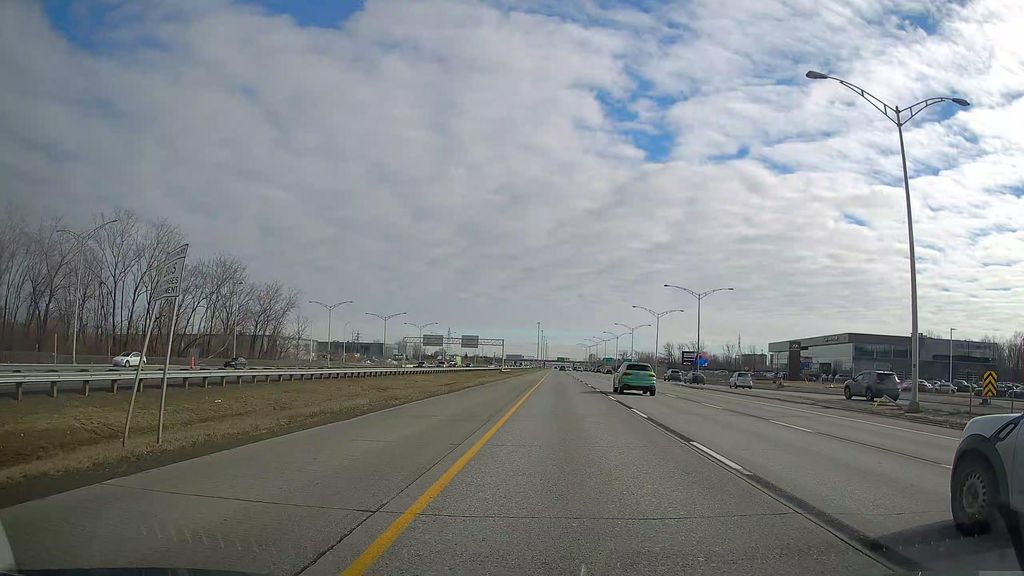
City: montreal